Aerial crown-view tile of a tropical tree (Barro Colorado Island, Panama), acquired 20240716:
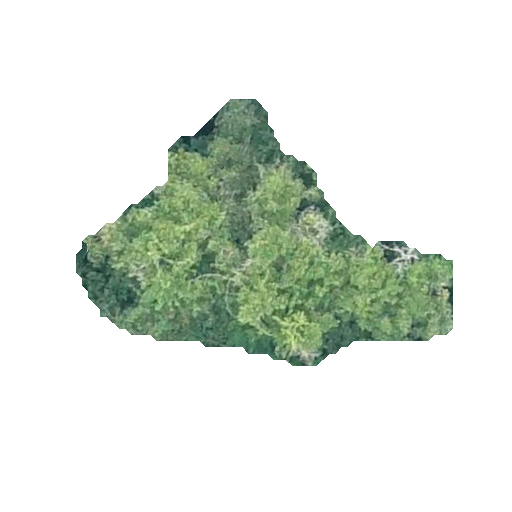
Species: Beilschmiedia tovarensis
GBIF accepted scientific name: Beilschmiedia tovarensis
Crown area: 88.212 m²